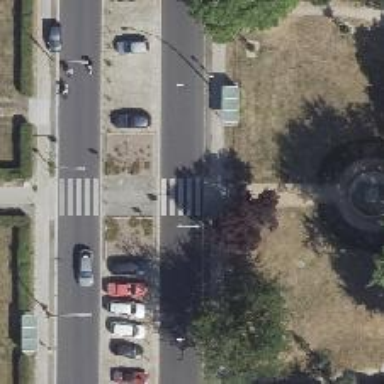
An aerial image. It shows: Asphalt footway with uncontrolled zebra crossing.